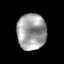
Tissue: prostate
Cell type: T cells
Senescence score: 0.2838
Nuclear area (px): 1037
Mean DAPI intensity: 159.57